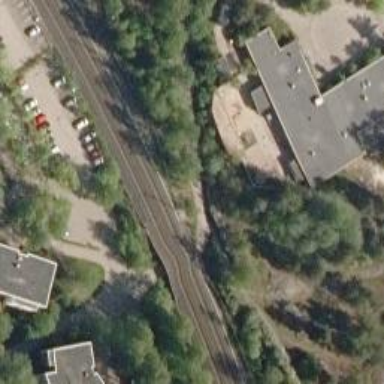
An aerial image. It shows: Railway signal with catenary mast.